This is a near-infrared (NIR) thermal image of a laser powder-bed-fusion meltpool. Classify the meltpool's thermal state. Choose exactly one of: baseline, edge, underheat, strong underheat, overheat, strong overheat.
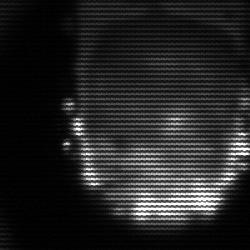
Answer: baseline